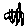
Label: moon